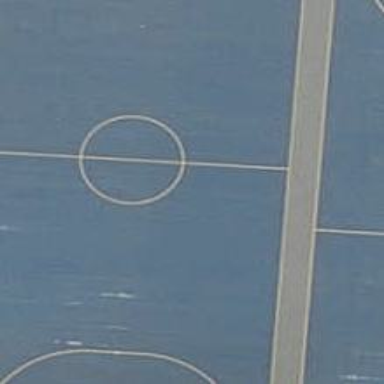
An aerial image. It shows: Soccer pitch for leisure land activities.